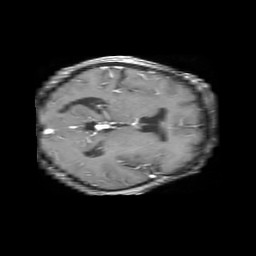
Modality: T1w
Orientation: axial
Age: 75
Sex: female
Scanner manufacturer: philips
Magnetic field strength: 1.5 T
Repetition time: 0.1932 s
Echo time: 0.001953 s